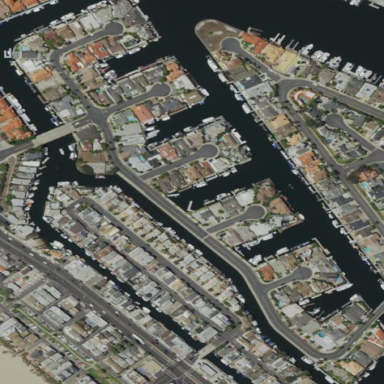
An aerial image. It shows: Residential area along the coastline.